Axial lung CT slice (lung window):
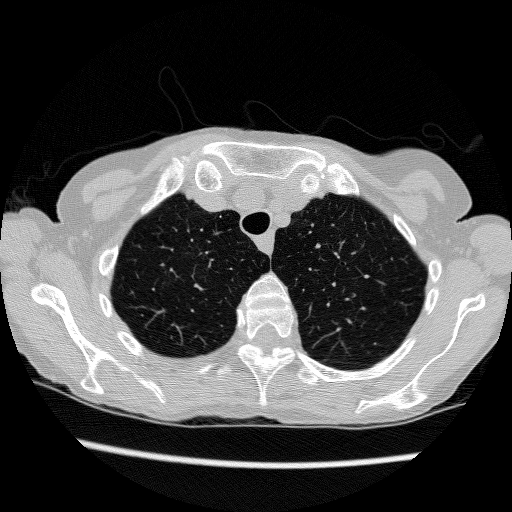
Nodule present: no